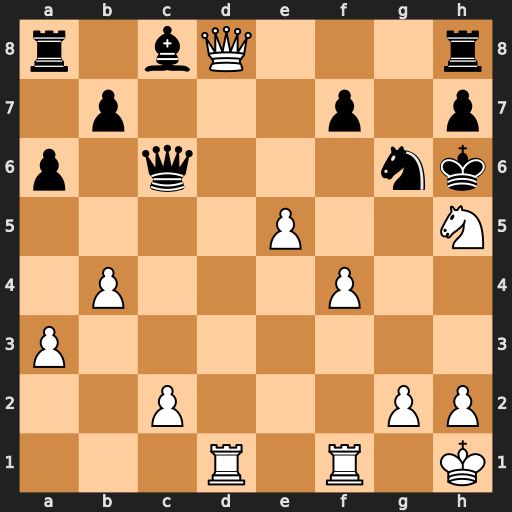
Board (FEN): r1bQ3r/1p3p1p/p1q3nk/4P2N/1P3P2/P7/2P3PP/3R1R1K
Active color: w
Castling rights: -
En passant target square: -
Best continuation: Qg5#